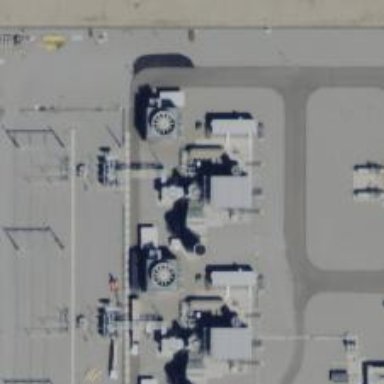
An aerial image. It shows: Gas turbine generator is in use.